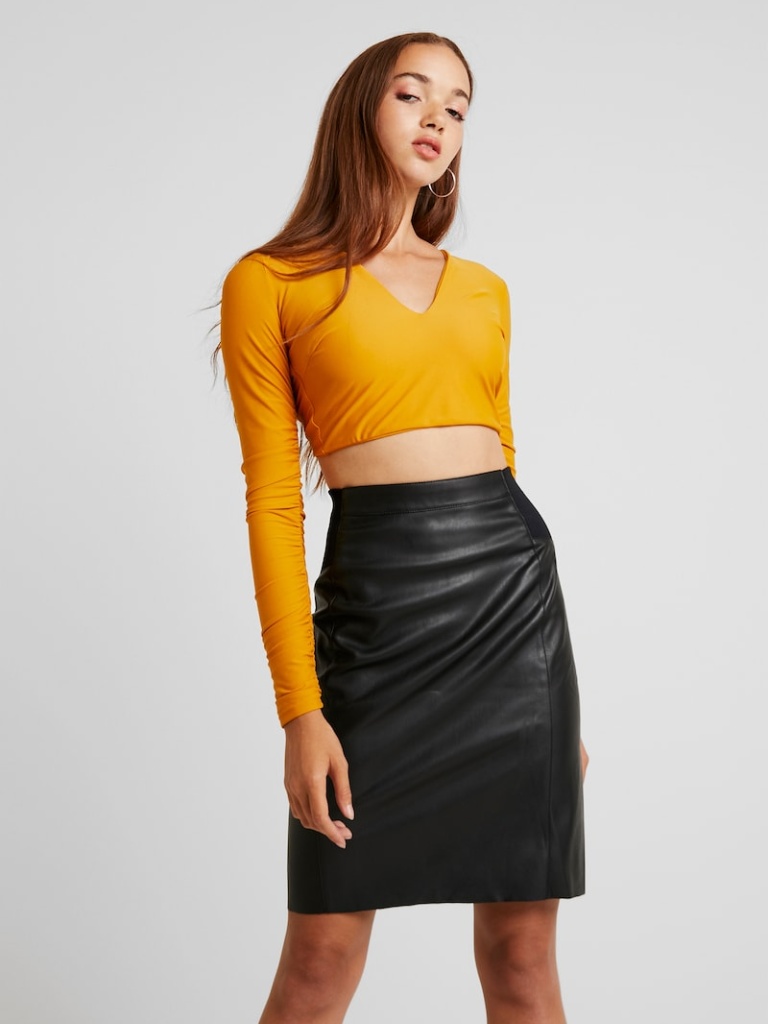
jersey tight a long-sleeved with the sleeves down cropped length Untucked v-neck blouse